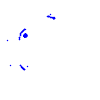
Particle: pion